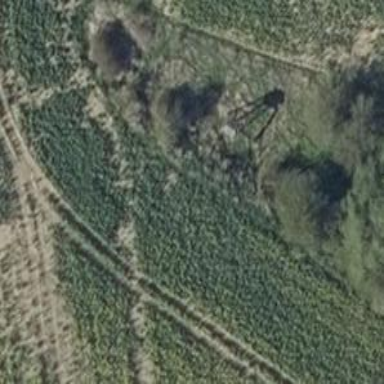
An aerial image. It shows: Hunting stand.